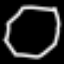
Label: octagon